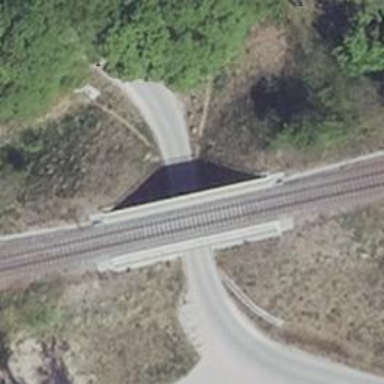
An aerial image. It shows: There is bridge over railway with one track.